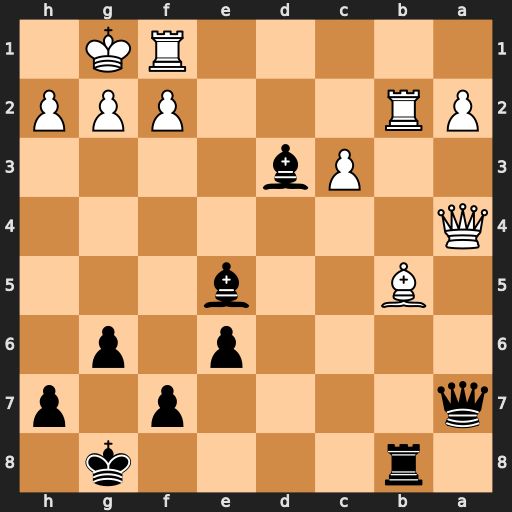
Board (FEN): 1r4k1/q4p1p/4p1p1/1B2b3/Q7/2Pb4/PR3PPP/5RK1
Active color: b
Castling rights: -
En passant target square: -
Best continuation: Qxa4 Bxa4 Rxb2